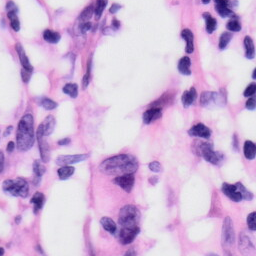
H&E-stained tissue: Skin